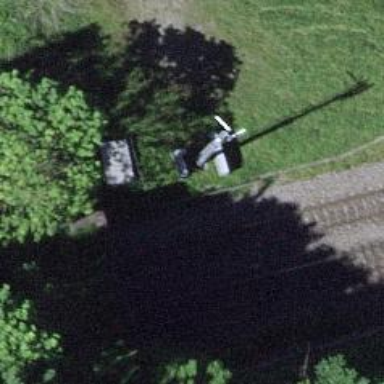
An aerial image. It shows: Mast tower used for communication.